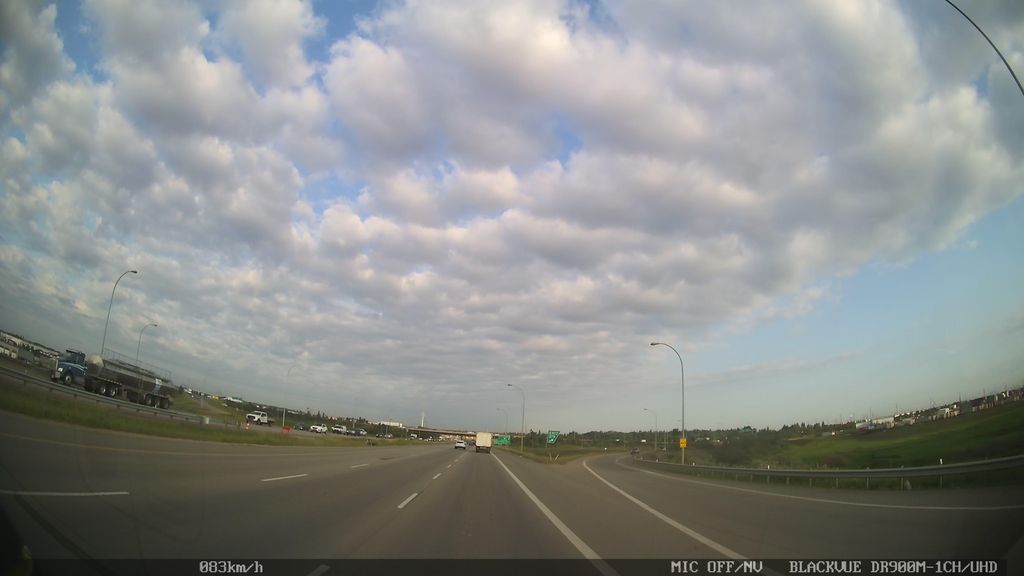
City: edmonton